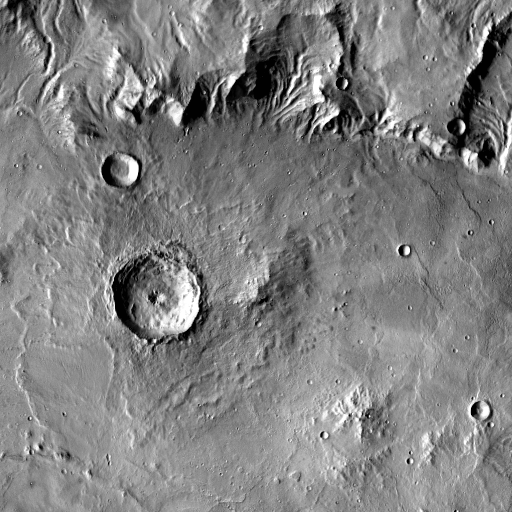
Crater classes present: Background, Other, Layered, Secondary